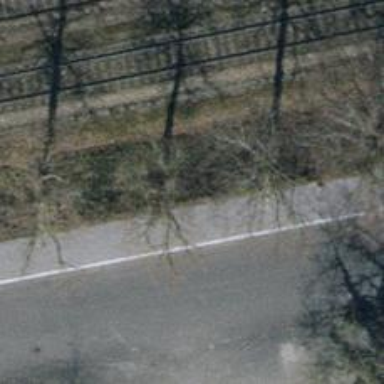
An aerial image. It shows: Avenue of trees.